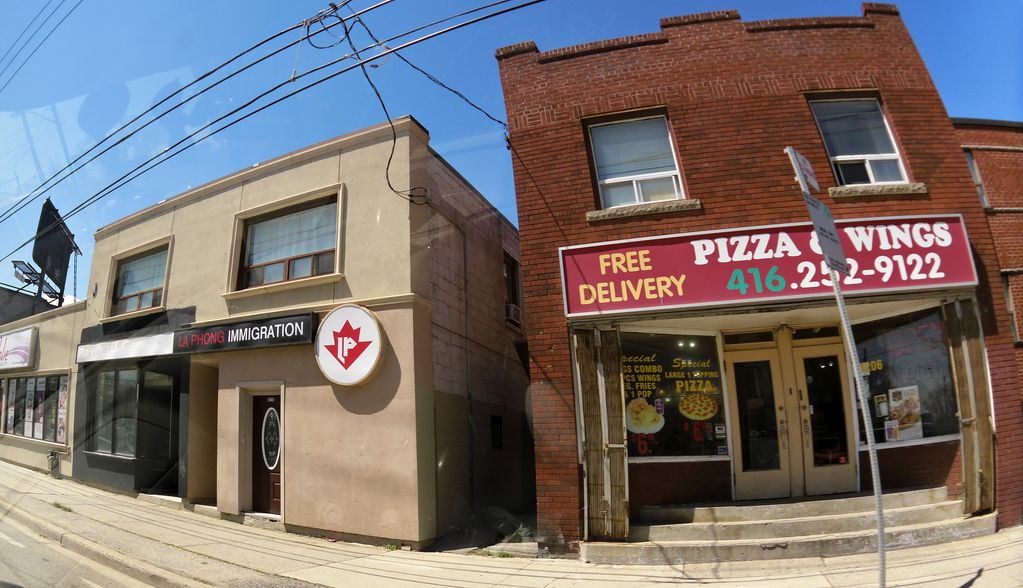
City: toronto